Interaction volume radius: 5 \u00c5
Interaction volume height: 30 \u00c5
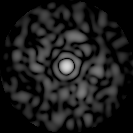
Disorder parameter: 0.8343